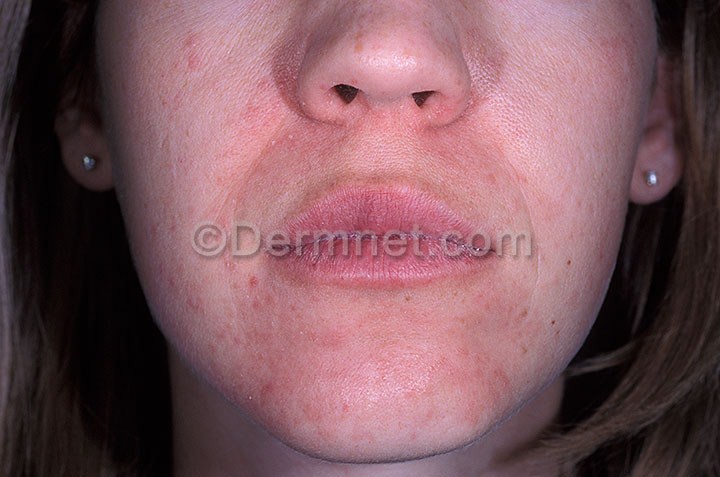
Disease: Acne and Rosacea Photos